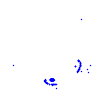
Particle: pion